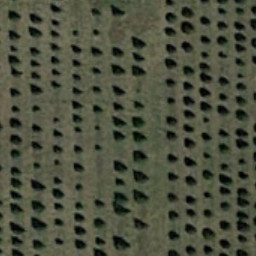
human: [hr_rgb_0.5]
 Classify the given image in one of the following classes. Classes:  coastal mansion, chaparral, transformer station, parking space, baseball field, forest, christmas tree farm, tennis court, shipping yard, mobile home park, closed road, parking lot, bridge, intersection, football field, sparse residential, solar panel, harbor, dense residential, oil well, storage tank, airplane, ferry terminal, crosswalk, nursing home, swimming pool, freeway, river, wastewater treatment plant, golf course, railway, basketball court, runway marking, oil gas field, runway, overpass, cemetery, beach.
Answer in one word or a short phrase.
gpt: christmas tree farm